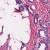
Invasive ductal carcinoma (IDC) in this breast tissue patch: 1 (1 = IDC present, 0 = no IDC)